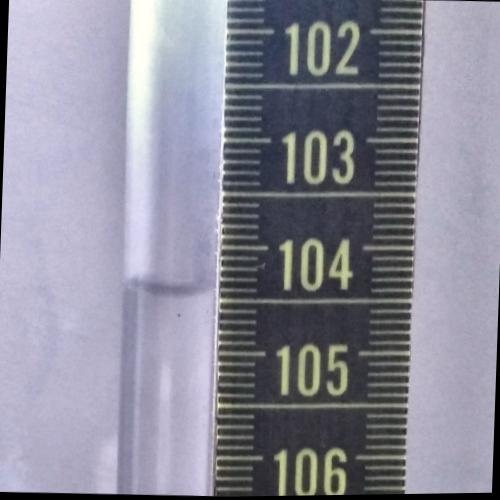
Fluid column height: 104.4 cm